Field crop: maize
Growth stage: 2
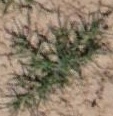
Species: salsola